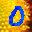
Label: 0